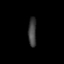
Tissue: lung
Cell type: Others
Senescence score: 0.1179
Nuclear area (px): 224
Mean DAPI intensity: 65.464